Question: I have following data and code to make this barplot:
'''
tt = structure(c(21.5, 19.75, 15.05, 26.925, 19.75, NA, 28.2, 19.7,
15.4), .Dim = c(3L, 3L), .Dimnames = list(c("4", "6", "8"), c("3",
"4", "5")))
tt
3 4 5
4 21.50 26.925 28.2
6 19.75 19.750 19.7
8 15.05 NA 15.4
barplot(tt, beside=T, legend=rownames(tt))
'''

I want to add a title (say "Test") to the legend box. I tried following but it does not work:
'''
barplot(tt, beside=T, legend=rownames(tt), legend.text="Test")
'''
also:
'''
barplot(tt, beside=T, legend=rownames(tt))
legend("topright", legend="test")
'''
Thanks for your help.
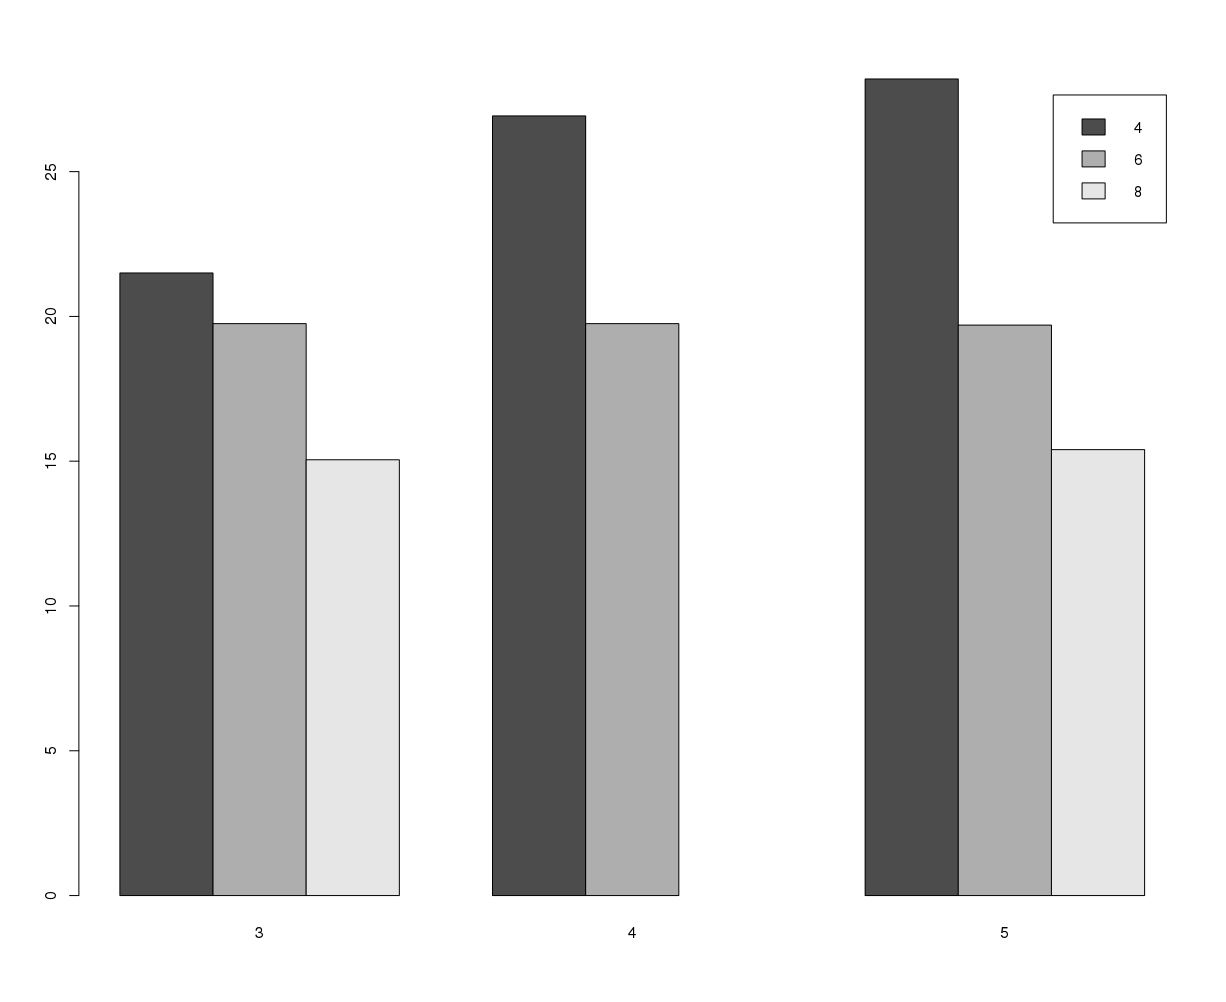
Answer: You can use the argument 'args.legend' to pass extra arguments to the function 'legend()', like this:
'''
barplot(tt, beside=TRUE, legend=rownames(tt),args.legend=list(title="aTitle"))
'''
Gives:

Note that you can also pass other arguments of the 'legend()' function in the same way, so you can adjust the appearance further with the arguments you find on the help page '?legend'.